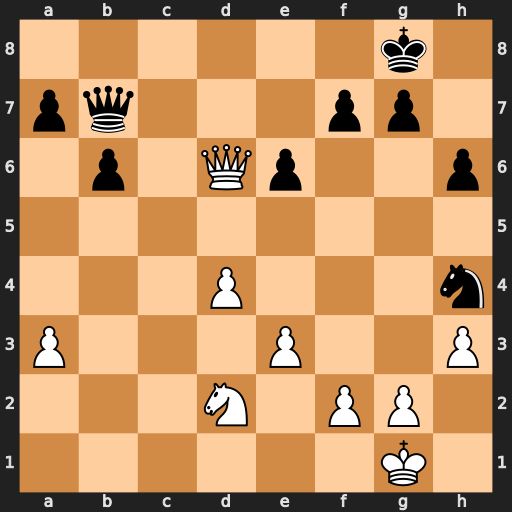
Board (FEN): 6k1/pq3pp1/1p1Qp2p/8/3P3n/P3P2P/3N1PP1/6K1
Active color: w
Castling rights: -
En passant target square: -
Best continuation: Qd8+ Kh7 Qxh4